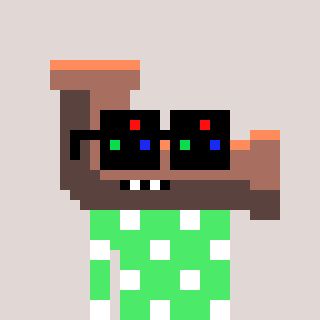
a pixel art character with square black sunglasses, a pipe-shaped head and a teal-colored body on a warm background